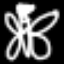
Label: angel